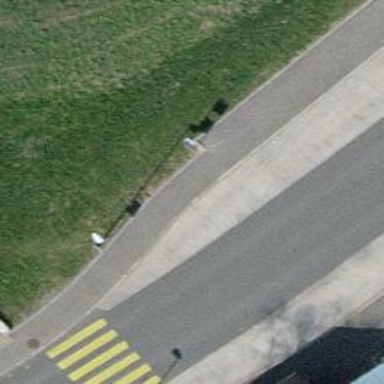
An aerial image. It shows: Platform for public transport is situated by the road.